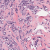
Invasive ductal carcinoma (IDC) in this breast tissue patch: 1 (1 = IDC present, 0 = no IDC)